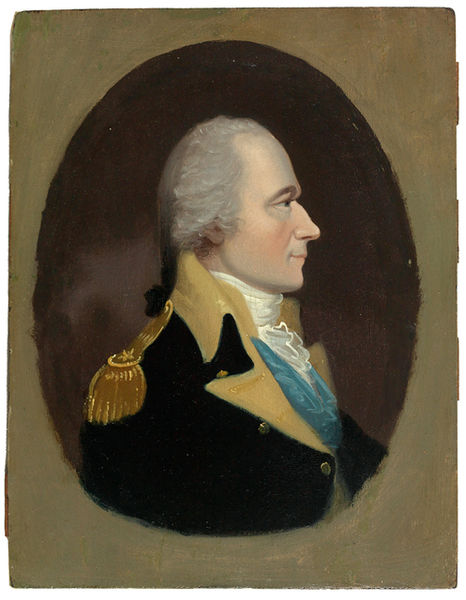
Titel: Alexander Hamilton (1757-1804)
Künstler: William J. Weaver
Standort: Amherst (Massachusetts, USA)
Institution: Mead Art Museum, Amherst College
Schlagwörter: beige, blue, military, oil, red, soldier, white, aristocracy, black, collar, dress, face, formal, france, gold, golden, gray, grey, hair, lace, nose, old, painting, portrait, yellow, pink, brown, profile, man, ear, head, german, male, sash, suit, uniform, side, bust, frame, gilt, oval, brow, chin, coat, mouth, scarf, buttons, french, cravat, jacket, british, satin, person, human, cheeks, antique, side view, bald, england, english, circle, eye, war, vessel, american, lips, long hair, cheek, brass, lapel, tan, forehead, round, shirt, bow, star, eyebrow, border, button, ruffles, washington, epaulets, wig, officer, ruffle, general, hankerchief, colony, ruler, braid, grey hair, colonial, torso, lapels, yelow, protrait, white hair, guy, captain, tellow, gray hair, ponytail, frill, ascot, president, black coat, founding, george washington, blue shirt, epaulette, powdered, colonel, obal, golde, tunique, tasles, lact, unifor, brasws, medalians, colonial portrait, french military, potratit, lapes, comandan